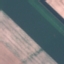
Label: AnnualCrop